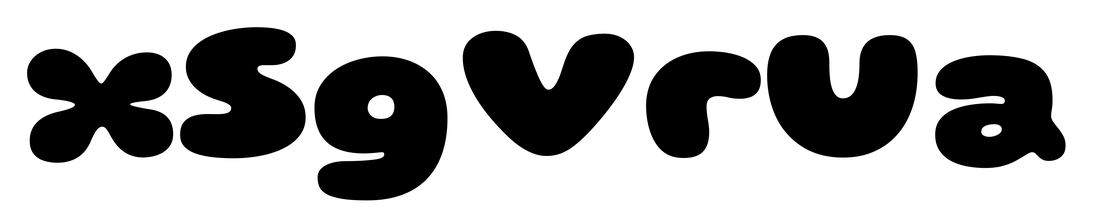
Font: Gluten_Black